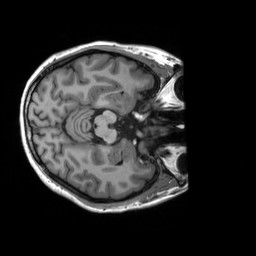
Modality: T1w
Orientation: axial
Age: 22
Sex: female
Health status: healthy
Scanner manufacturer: siemens
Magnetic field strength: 3 T
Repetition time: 2.53 s
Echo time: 0.00227 s